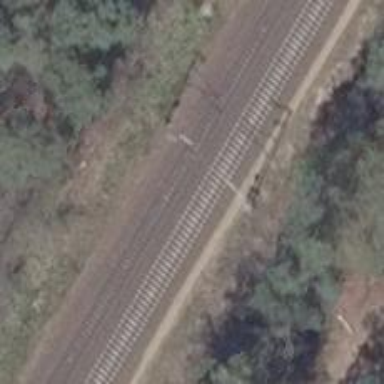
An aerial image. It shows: Railway milestone with catenary mast.